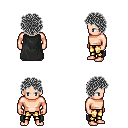
a pixel art fantasy rpg character, male body template, human, light skin, black cape, gold greaves, gray curly afro hairstyle, four views (front, back, left, right), 2x2 character sprite sheet, small pixel art, hard edges, no anti-aliasing